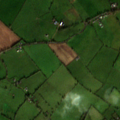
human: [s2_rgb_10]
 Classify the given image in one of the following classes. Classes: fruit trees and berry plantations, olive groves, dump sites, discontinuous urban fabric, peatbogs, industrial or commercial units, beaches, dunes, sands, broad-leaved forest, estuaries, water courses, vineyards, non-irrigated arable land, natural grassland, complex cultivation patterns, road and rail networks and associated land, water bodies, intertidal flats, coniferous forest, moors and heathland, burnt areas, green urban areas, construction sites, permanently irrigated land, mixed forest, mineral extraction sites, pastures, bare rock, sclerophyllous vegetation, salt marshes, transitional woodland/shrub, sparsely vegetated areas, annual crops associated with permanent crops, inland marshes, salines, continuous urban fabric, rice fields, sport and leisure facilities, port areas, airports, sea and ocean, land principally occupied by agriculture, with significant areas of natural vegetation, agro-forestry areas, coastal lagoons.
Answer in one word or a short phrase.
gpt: non-irrigated arable land, pastures